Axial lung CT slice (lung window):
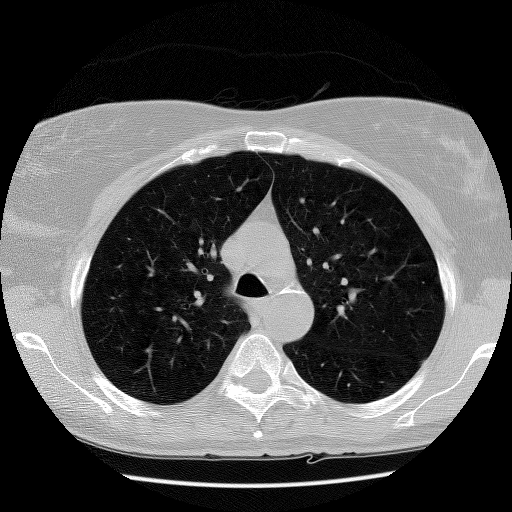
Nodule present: no